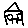
Label: house